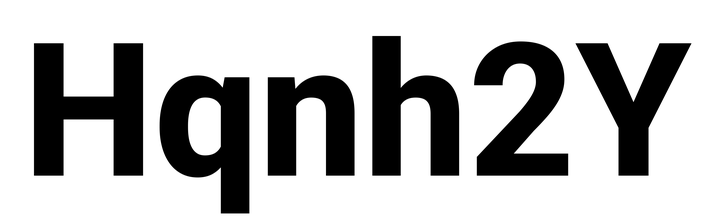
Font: Roboto_ExtraBold